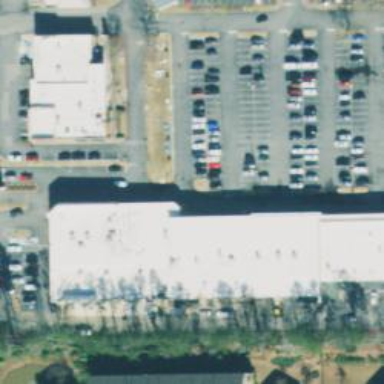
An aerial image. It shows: Clinic.